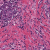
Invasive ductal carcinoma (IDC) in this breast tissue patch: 1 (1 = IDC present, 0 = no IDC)